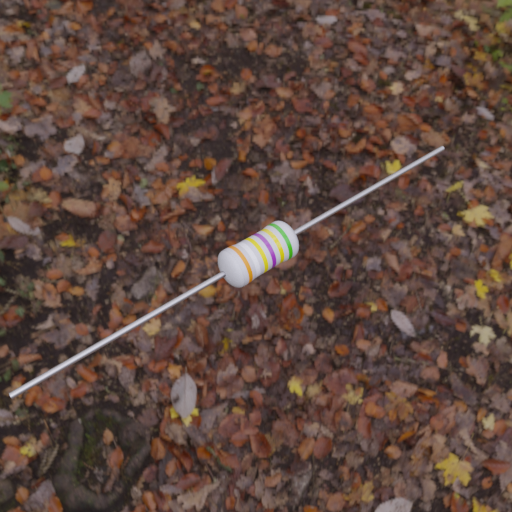
Resistor colour bands (in order): orange, white, yellow, violet, yellow, green